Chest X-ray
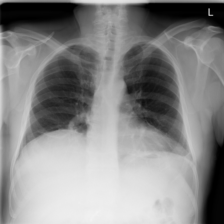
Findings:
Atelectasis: positive
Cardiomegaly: negative
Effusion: negative
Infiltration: negative
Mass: negative
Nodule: negative
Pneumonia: negative
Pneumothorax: negative
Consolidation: negative
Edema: negative
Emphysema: negative
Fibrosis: negative
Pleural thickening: negative
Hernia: negative